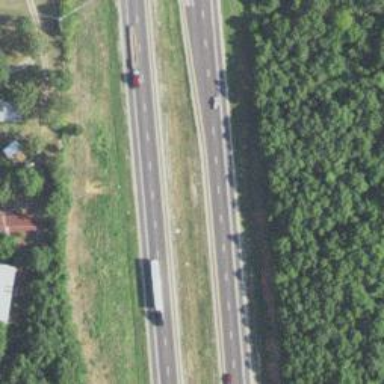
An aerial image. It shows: Trunk highway.